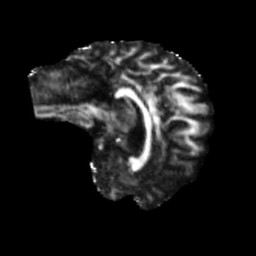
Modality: FA
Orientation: sagittal
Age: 50
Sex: female
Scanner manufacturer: siemens
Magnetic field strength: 3 T
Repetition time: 5.47 s
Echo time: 0.0854 s